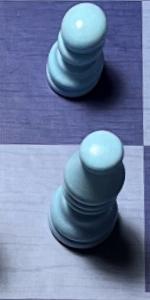
Label: Bishop_White